Question: I am trying to make a progress bar with 2 images. One of them is grey and the other picture is green. When I click the button, I want to progress it, but it is not working.
Here is the my code ('progressGreen' and 'progressGrey' are 'UIImageView's):
'''
- (IBAction)nextButton:(id)sender {
self.progressGreen.tag = rowNumber; // I am giving a number
[self progess];
}
-(void) progess {
CGRect rect = self.progressGrey.frame;
rect.size.width = (rect.size.width * (self.progressGreen.tag)) / questions.count;
self.progressGreen.frame = rect;
}
'''

What is my mistake?
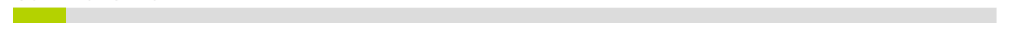
Answer: Use the 'progressImage' and 'trackImage' properties on 'UIProgressView'. This will be much easier than doing it manually.